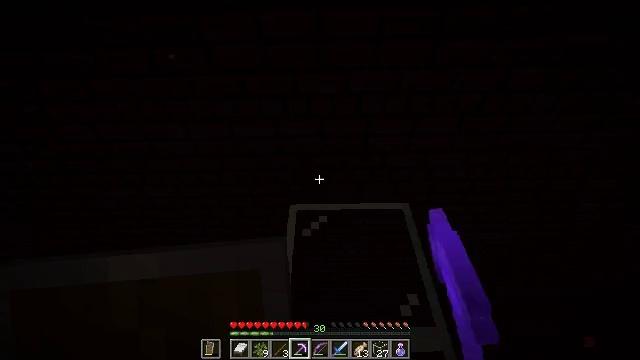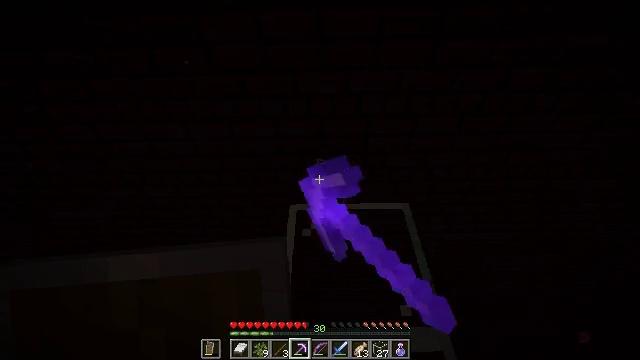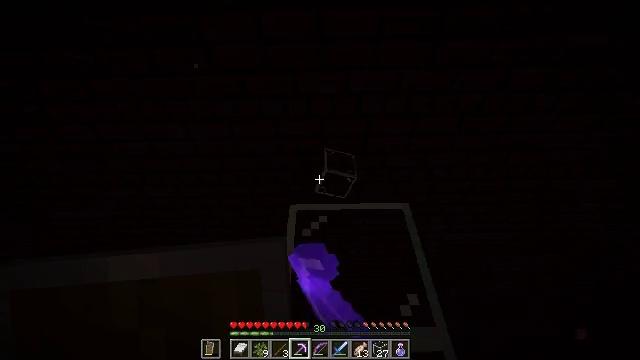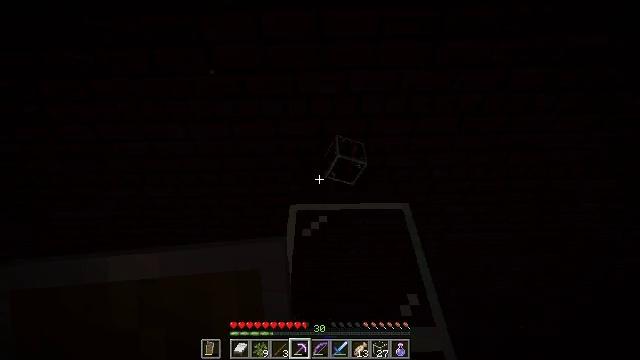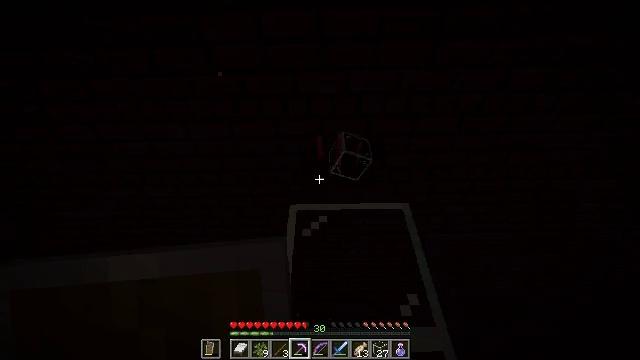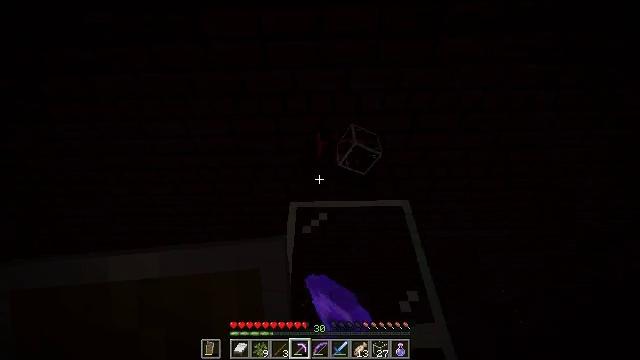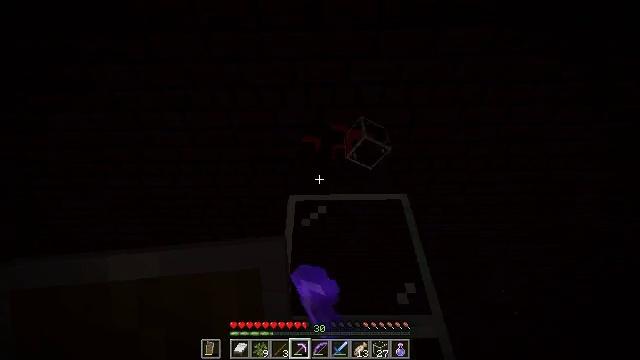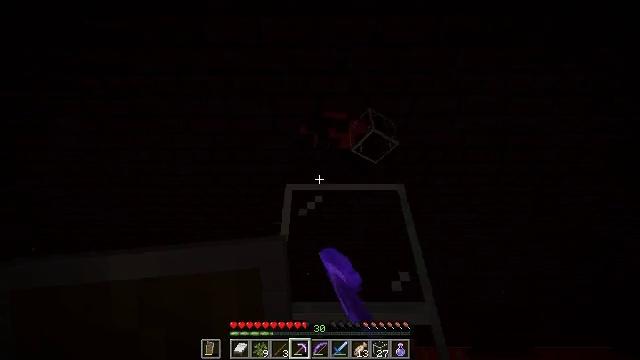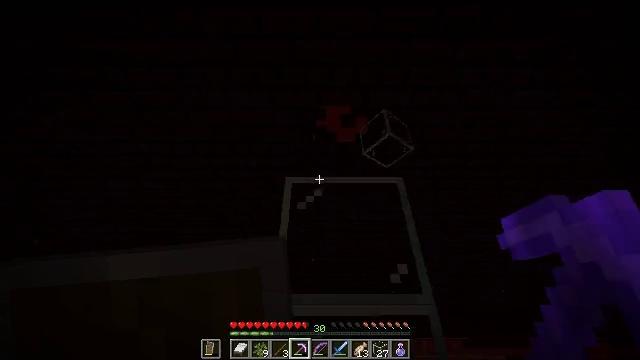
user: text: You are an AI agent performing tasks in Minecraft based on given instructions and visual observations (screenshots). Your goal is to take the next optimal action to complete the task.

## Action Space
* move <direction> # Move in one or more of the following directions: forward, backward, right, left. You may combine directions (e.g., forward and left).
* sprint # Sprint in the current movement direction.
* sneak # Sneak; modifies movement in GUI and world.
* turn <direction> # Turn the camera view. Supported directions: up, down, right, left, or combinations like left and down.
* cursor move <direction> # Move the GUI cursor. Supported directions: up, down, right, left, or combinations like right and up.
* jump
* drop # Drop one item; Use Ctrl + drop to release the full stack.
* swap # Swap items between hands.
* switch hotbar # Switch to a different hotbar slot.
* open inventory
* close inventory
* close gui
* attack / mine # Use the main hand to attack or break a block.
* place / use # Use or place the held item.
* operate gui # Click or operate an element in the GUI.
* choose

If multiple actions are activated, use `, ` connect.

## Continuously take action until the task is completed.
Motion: motion action
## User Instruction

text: Remove the nether brick slab from its place.
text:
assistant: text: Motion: attack / mine
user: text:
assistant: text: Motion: attack / mine
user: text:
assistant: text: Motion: attack / mine
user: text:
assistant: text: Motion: attack / mine
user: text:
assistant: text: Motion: attack / mine
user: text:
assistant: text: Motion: turn down, attack / mine
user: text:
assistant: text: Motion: turn down, attack / mine
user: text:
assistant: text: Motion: turn down, attack / mine
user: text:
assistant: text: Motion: attack / mine